Question: I'm trying to use <URL>. I've wrote several tests to configure and call some functions of findbugs. But strangely one of my test always failed, and it is reported as "test terminated" with the following icon:

Looking to the code, I see nor 'System.exit()' neither fork to explain why the test ends as "terminated". If I look at the code (below), the function execute of findBugs runs (with output), finished without special instructions and then the test is terminated (the second 'println' is not called). Any ideas what are the reasons for a terminated test ?
'''
@Test
public void testFindBugExecute() throws IOException, InterruptedException {
// [ configuration stuff ]
System.out.println("BOUM1");
// launch the analyze
findBugs.execute();
System.out.println("BOUM2");
}
'''
Looking with the debugger, I see that the second println is called (but without output).
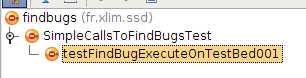
Answer: Self-response: the behavior of the library and the associated tests is coherent. The error came from wrong output from JUnit, as the findbugs library mess the output stream. Thus the parsing of the test traces by Intellij is not working well.